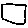
Label: square